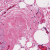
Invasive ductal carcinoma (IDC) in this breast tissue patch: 0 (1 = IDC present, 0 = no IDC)